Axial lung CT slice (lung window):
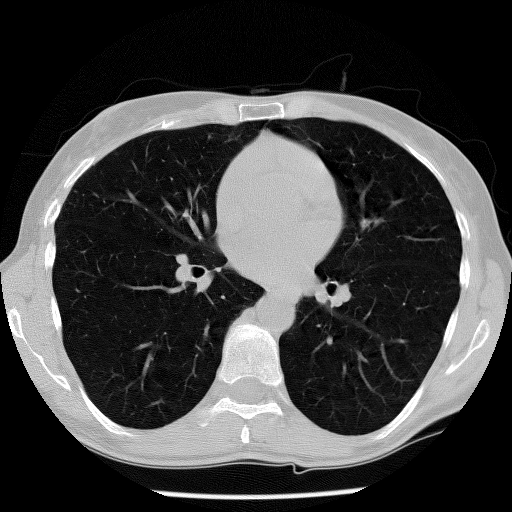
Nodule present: no